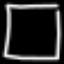
Label: square